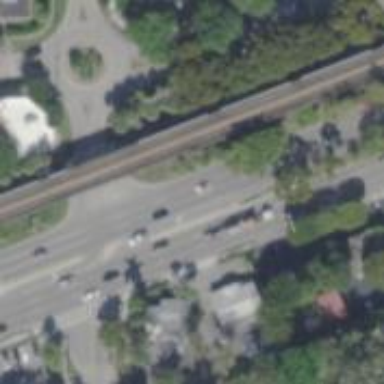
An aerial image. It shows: Trunk link highway with asphalt surface.